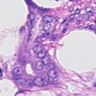
Metastatic tissue present: yes